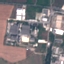
Label: Industrial